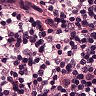
Metastatic tissue present: no